Question: I have a custom LinkedTree with children (nodes), and nodes has an adjacency relationship, i.e. each node linked with previous and next one. This LinkedTree is very heavy, big, it may consist of millions of nodes.

And here is a code sample:
'''
package tree;
import java.io.Serializable;
public class LinkedTree<E> implements Serializable {
private int size = 0;
private Node<E> first;
private Node<E> last;
private LinkedTree<E> children;
public LinkedTree() {
children = new LinkedTree<>();
}
public LinkedTree(LinkedTree<E> children) {
this.children = children;
}
public void add(E element) {
final Node<E> l = last;
final Node<E> newNode = new Node<>(l, element, null);
last = newNode;
if (l == null)
first = newNode;
else
l.next = newNode;
size++;
}
public void remove(E element) {
...
}
public int size() {
return size;
}
public static class Node<E> implements Serializable {
E item;
Node<E> next;
Node<E> prev;
public Node(Node<E> prev, E item, Node<E> next) {
this.item = item;
this.next = next;
this.prev = prev;
}
public E item() {
return item;
}
public boolean hasPrevious() {
return prev != null;
}
public Node<E> previous() {
return prev;
}
public Node<E> previous(int target) {
Node<E> n = this;
int i = target;
while (i-- > 0 && n != null)
n = n.prev;
return n;
}
public boolean hasNext() {
return next != null;
}
public Node<E> next() {
return next;
}
public E nextItem() {
return next.item;
}
public E nextItem(int target) {
return next(target).item();
}
public Node<E> next(int target) {
Node<E> n = this;
int i = 0;
while (i++ < target && n != null)
n = n.next;
return n;
}
@Override
public int hashCode() {
return item != null ? item.hashCode() : 0;
}
@Override
public boolean equals(Object o) {
if (this == o)
return true;
if (o == null || getClass() != o.getClass())
return false;
Node<?> node = (Node<?>) o;
return item != null ? item.equals(node.item) : node.item == null;
}
@Override
public String toString() {
return item.toString();
}
}
}
'''
I wanted to serialize it and save it in file in order to make it persistent, but loading and writing some data may cost too expensive. So I decided to save it in MySQL, so that I could load datas from anywhere I want. I mean from the end, middle or beginning of this hierarchy.
I suppose the relationship of the row should be in adjacency and parent-child relationship simultaneously. But I have no idea how to do it.
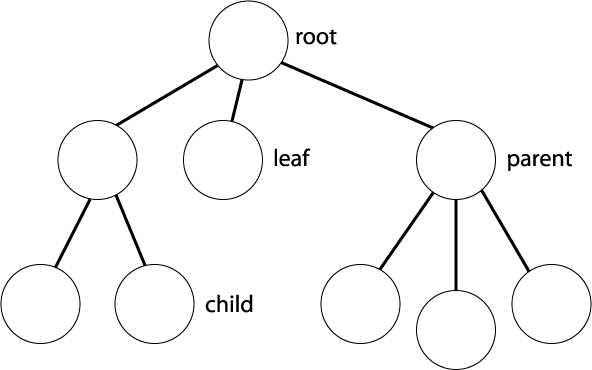
Answer: i would've commented asking for more information (particularly sample data & the rules of your hierarchy) so forgive this first cut for being overly general
i've made the following assumptions:
- that your structure is greater than three levels deep - if this is not the case then i wouldn't do it this way, because it wouldn't be worth it- your load is read-heavy and writes to portions of the tree are concurrent but not conflicting, while conflicting writes are rare or non-existent- you don't require parallel, partial and shared-nothing or lock-free access to the tree to build or process it (in this case you need to signal 'deletes', which you could do by pointing to the node you replaced ie. superseded)
my proposed data model would look something like:
'''
create table treemodel (
'node' int not null
, 'parent' int not null
, 'principal' int not null
, 'state' smallint unsigned not null
, ...
, 'supersedes' int /*version instead of lossy update or delete*/
, 'supersededby' int
) engine = innodb;
alter table treemodel add primary key ('principal', 'node') using btree;
'''
1. the treemodel table would hold structural identifiers only: i would hold node data in a separate table but i would not join to get at it, rather, i would perform a second select ... where node in (...) - this is basically saying that 'the structure of my data is independent of my data'
2. this model is designed to limit the number of round-trips to the database and may seem counter-intuitive, but will allow you to read or lock portions of the tree in a single database instruction with no joins
3. this would run contrary to your data model, as you don't store an additional 'principal' node with your nested children - but if you can change this structure then you could take advantage of this proposal to avoid queries within loops, ie. multiple selects, or reentrant querying or self/ unary joins
4. ... but your business logic would need to support the notion of what i have called the 'principal' node
5. it's up to your use case as to what gets put in the principal node - i have used this model to store the causal relationship between observation records and their derivations, regardless of the parent child relationships below this point - another example might be: 1) a client raises a support case, or 2) a new message is sent, or 3) a new file is created, ...
6. it would make no sense to store the principal as the actual root node in your tree structure (ie. node id '1', or 'data directory', or whatever) - instead you would store the 'next level down' for argument's sake, ie. 'user root directory' or 'first level below user root directory' - this is where knowing your use case & business rules will help
7. ... and your java code will need to be updated to find or copy and store this concept - it will always be a copy from the parent node on any insert within a given branch of the tree - and if you are moving a branch and your logic requires a change to this number it is an update ... set principal=y where principal=x and update ... set parent=newid where node=current_principal
8. ... and having said all of that, i wouldn't update the rows per se, only insert on change and recreate the whole tree branch (which explains the state field, ie. CURRENT, DELETED, ... where the root node of a deleted branch still points to its current parent node, eg. for 'deleted items')
9. you still keep your pointers to each adjacent node in prev & next - ordered inserts of nodes into a branch of the tree would, in the worst case, require a select ... where principal=x for update, but probably only a select ... where (node=x or prev=x or next=x) for update
edits:
- primary key/ clustered index must be unique - you could also partition on 'principal' to ensure fast parallel access- recreating instead of updating branches